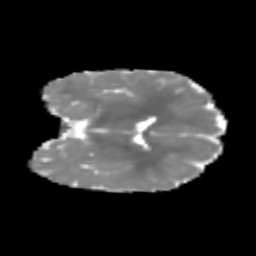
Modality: MD
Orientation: coronal
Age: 5
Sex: female
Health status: healthy